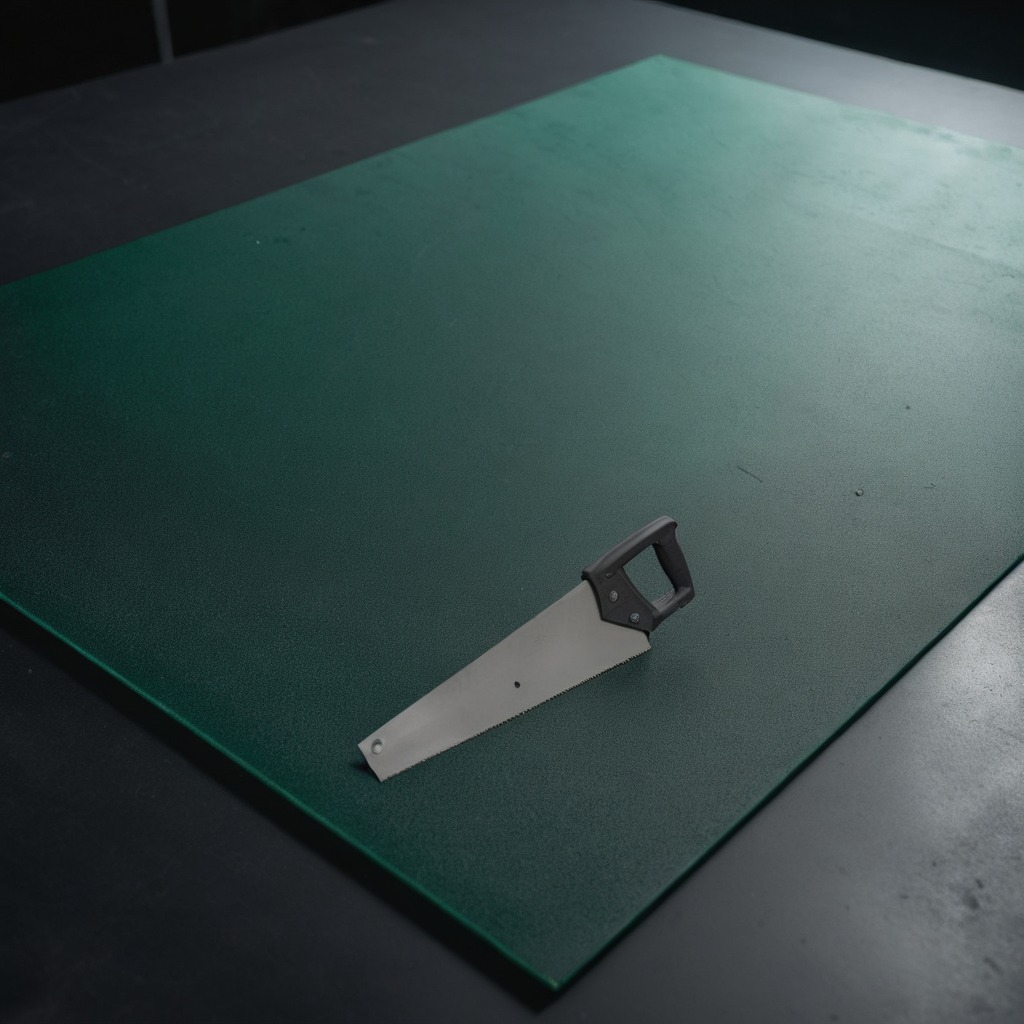
A metal saw lies on the granite tabletop.